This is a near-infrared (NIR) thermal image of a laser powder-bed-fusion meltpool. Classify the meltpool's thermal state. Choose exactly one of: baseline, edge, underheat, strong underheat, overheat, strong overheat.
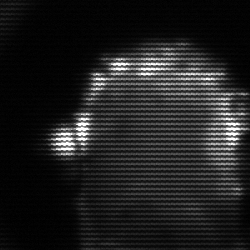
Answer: baseline